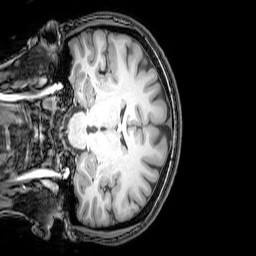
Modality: T1w
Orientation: coronal
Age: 25
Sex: female
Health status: healthy
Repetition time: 0.081 s
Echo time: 0.037 s